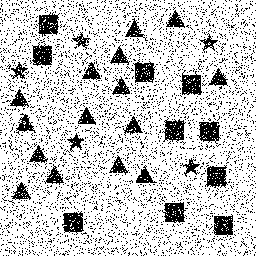
Squares: 10
Triangles: 15
Stars: 5
Total shapes: 30